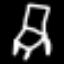
Label: chair